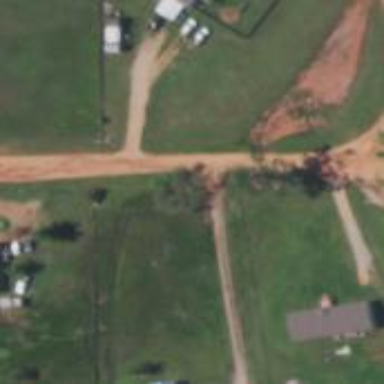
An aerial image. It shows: Driveway.